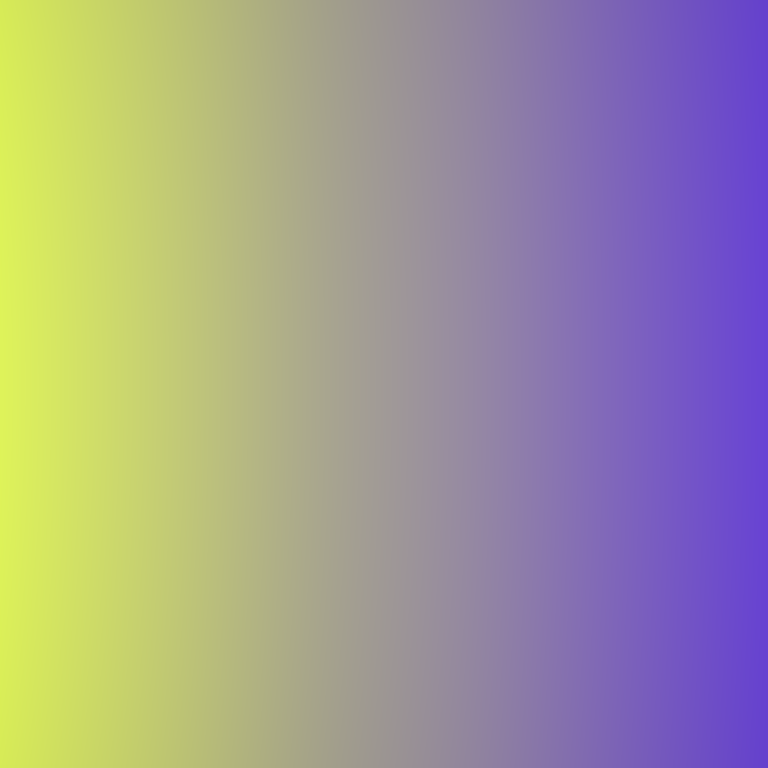
Abstract light effect, smooth gradient from yellow to purple, calm atmosphere, soft glow, no room, no furniture, no objects.